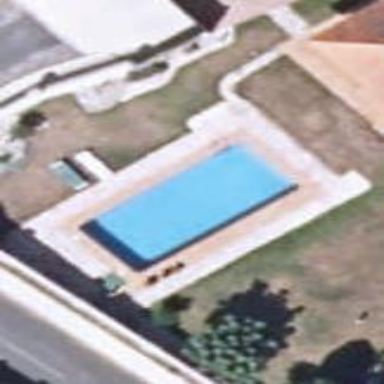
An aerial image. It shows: Swimming pool located in leisure land.